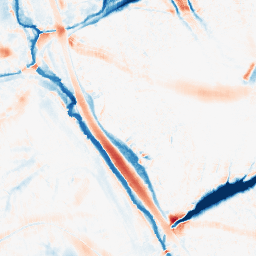
Category: morphological
Decomposition family: morphological_ellipse
Decomposition parameters: operation: average
width: 30
height: 30
Upsampling method: quintic
Upsampling parameters: scale: 8
Upsampling scale: 8